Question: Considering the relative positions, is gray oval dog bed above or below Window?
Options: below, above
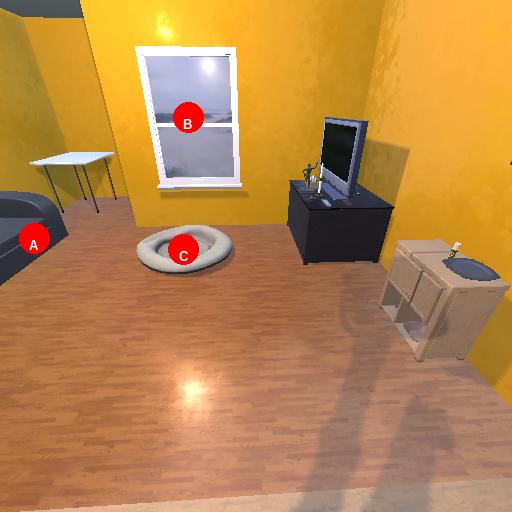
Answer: below